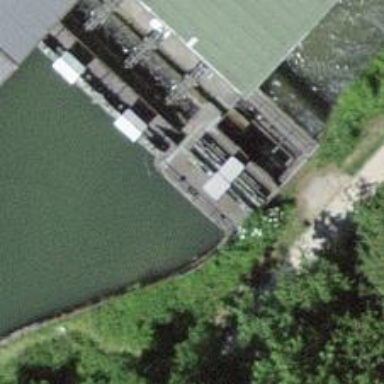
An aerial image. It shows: Weir in waterway.